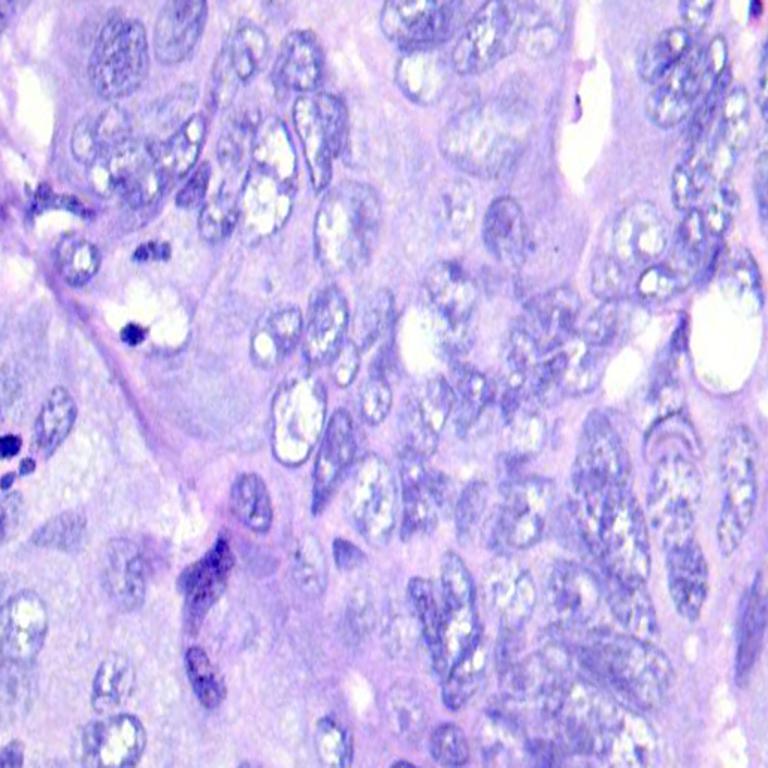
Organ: colon
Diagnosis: adenocarcinomas